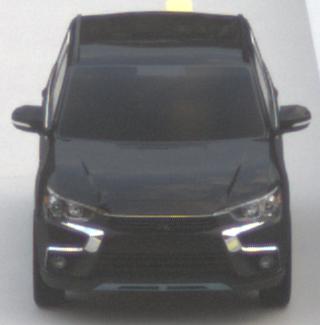
Make: Mitsubishi
Model: Outlander 2.0 Plug-In Hybrid
Detailed model: Outlander (III) Plug-In Hybrid
Model produced from: 2015/10
Model produced until: 2018/08
Doors: 5
Color: black
Road condition: dry road
Daytime: sunrise or sunset
Contrast: low contrast